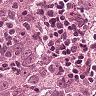
Metastatic tissue present: yes